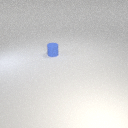
small blue rubber cylinder